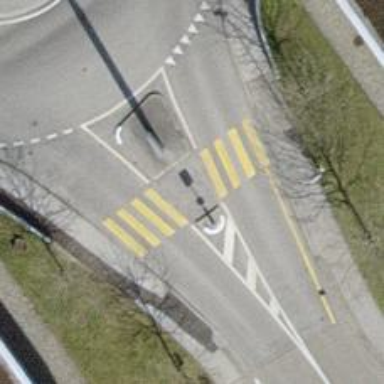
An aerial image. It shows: Zebra crossing on the road.